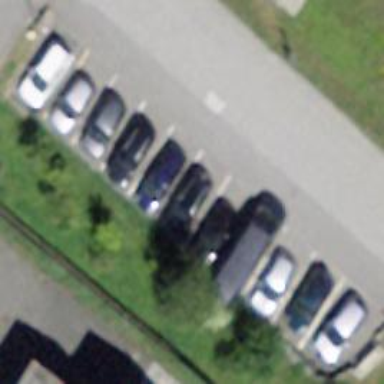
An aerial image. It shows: Parking area with asphalt surface.